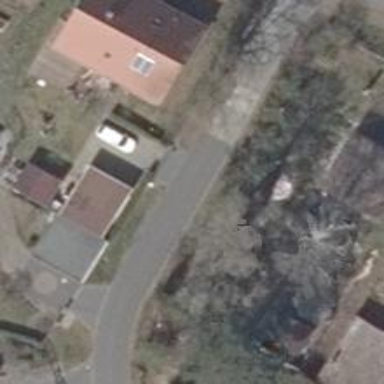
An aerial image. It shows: Residential road.